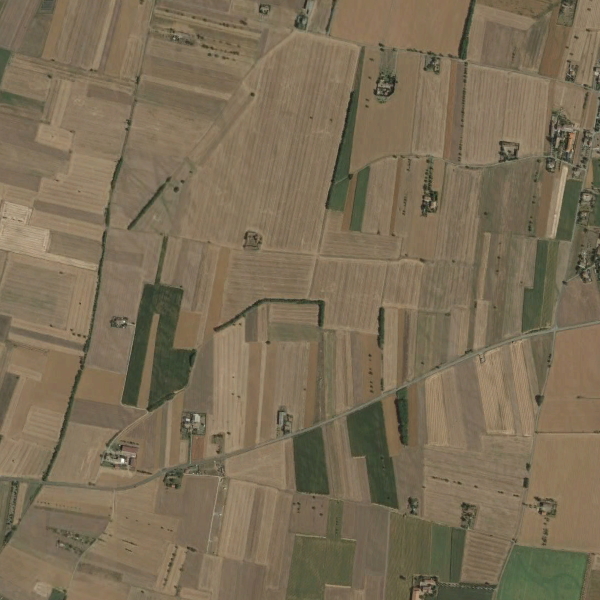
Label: Farmland